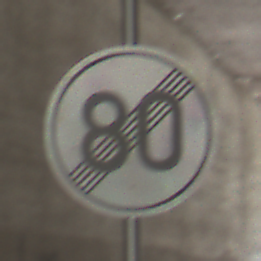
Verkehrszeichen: EndeGeschwindigkeit80
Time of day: Midday
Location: Roofed (Tunnel)
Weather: NotSpecified
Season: NotSpecified
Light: Natural